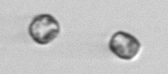
Label: Thalassiosira_sp_aff_mala